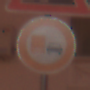
Verkehrszeichen: UeberholverbotKraftfahrzeuge
Zusatzzeichen oben: SteinschlagRechts
Umgebung: Outdoor, Urban
Tageszeit: Night
Wetter: Overcast
Licht: Artificial
Jahreszeit: Winter
Kontrast: MediumContrast